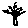
Label: tree